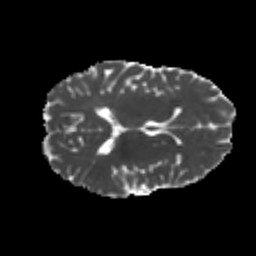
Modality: MD
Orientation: axial
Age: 23
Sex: male
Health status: healthy
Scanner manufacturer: philips
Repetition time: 7.475 s
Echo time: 0.08753 s